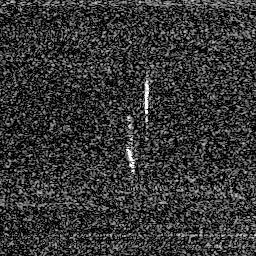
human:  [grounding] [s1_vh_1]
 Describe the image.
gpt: In the satellite image, there is  <ref>1 medium ship </ref> <box>[[48, 55, 54, 68, 0]]</box> located at center.